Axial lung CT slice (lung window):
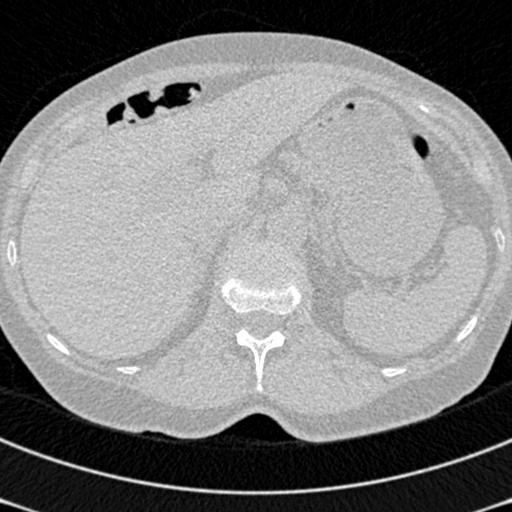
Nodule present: no